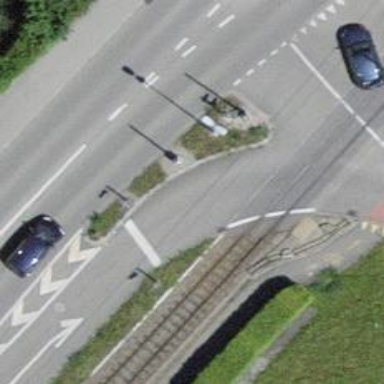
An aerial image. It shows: Lift gate barrier.